Field crop: maize
Growth stage: 2
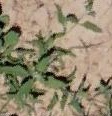
Species: atriplex